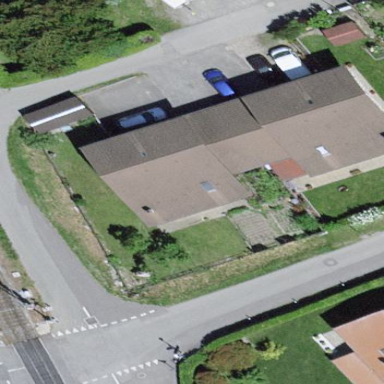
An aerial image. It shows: Simple house.